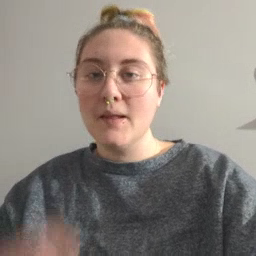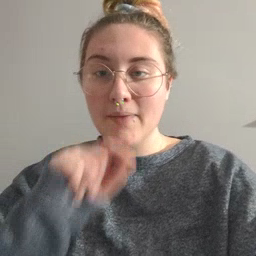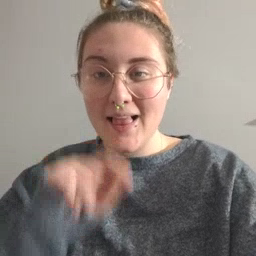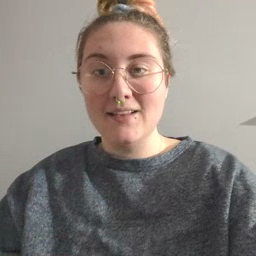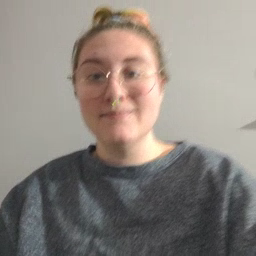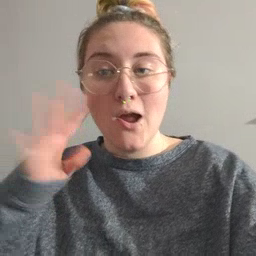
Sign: pen